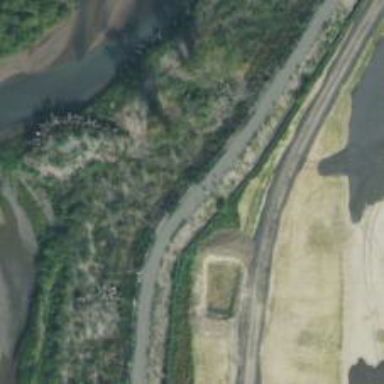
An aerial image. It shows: Service road along levee embankment.